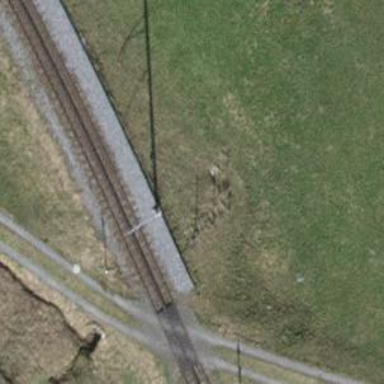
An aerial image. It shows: Railway milestone.